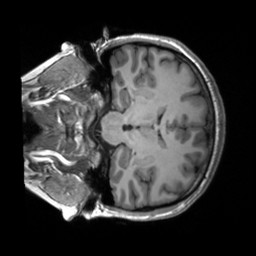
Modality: T1w
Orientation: coronal
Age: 21
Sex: female
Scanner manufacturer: siemens
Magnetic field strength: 3 T
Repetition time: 2.53 s
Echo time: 0.00227 s